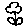
Label: flower